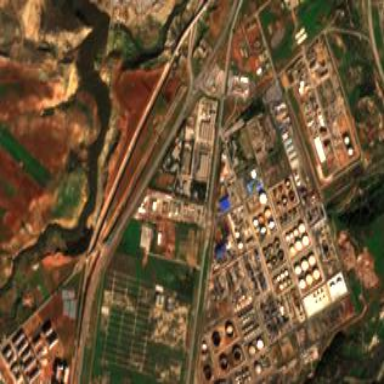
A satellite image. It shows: Industrial area with refinery.